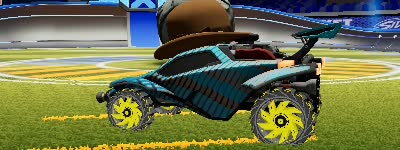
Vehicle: octane